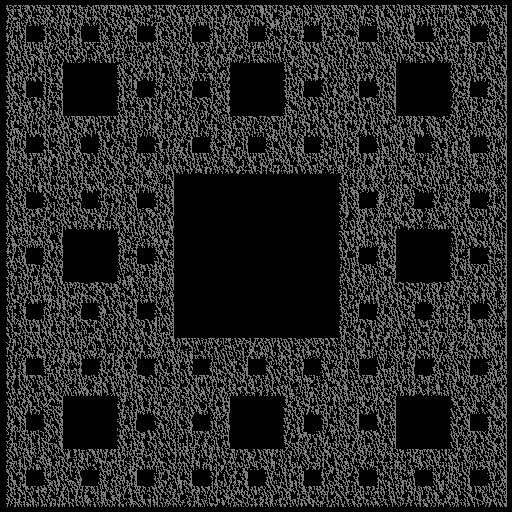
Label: sierpinski_carpet